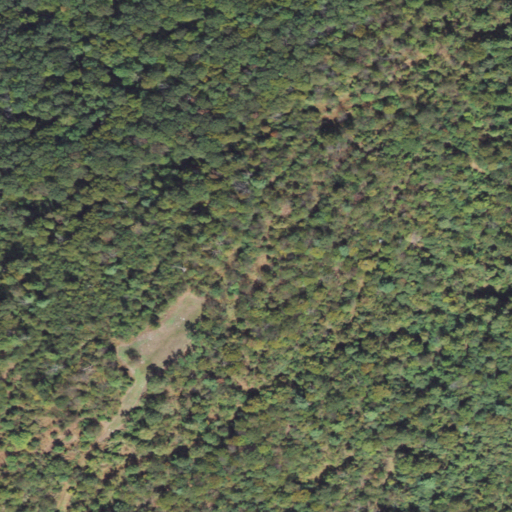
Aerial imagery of mountain in Pennsylvania named Bear Mountain containing only deciduous forest